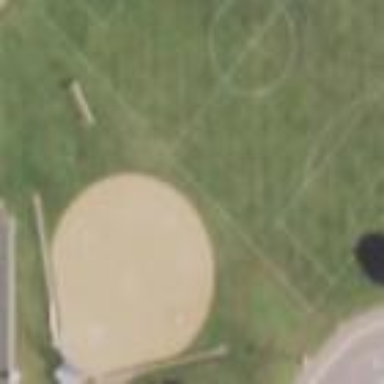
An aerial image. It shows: Softball pitch for leisure sports.